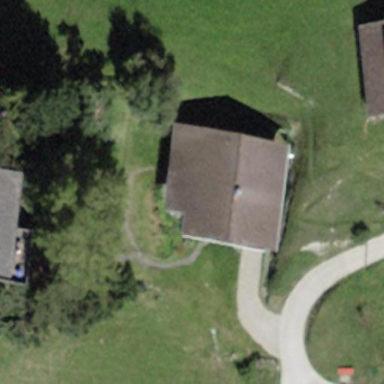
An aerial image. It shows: Detached building.